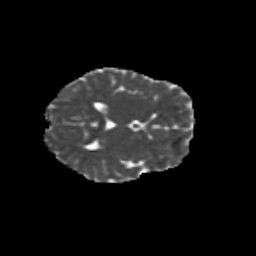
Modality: MD
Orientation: axial
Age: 9
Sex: female
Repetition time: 9.512 s
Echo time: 0.089 s